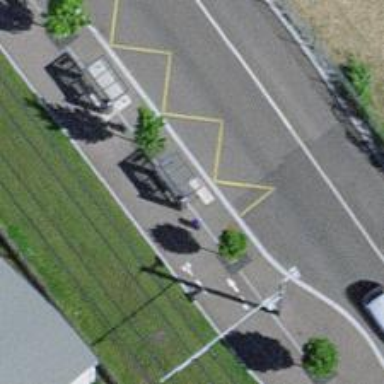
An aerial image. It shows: Bus stop with platform for public transport.